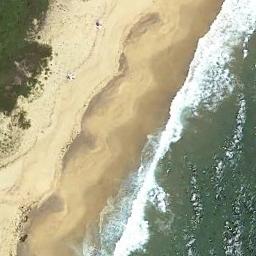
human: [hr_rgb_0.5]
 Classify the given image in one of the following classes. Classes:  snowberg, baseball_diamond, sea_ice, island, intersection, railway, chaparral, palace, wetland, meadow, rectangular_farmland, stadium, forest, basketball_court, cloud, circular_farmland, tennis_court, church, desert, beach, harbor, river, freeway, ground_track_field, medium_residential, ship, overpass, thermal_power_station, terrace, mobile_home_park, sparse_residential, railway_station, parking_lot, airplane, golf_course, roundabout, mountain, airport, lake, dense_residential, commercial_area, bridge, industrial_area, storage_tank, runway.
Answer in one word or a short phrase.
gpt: beach